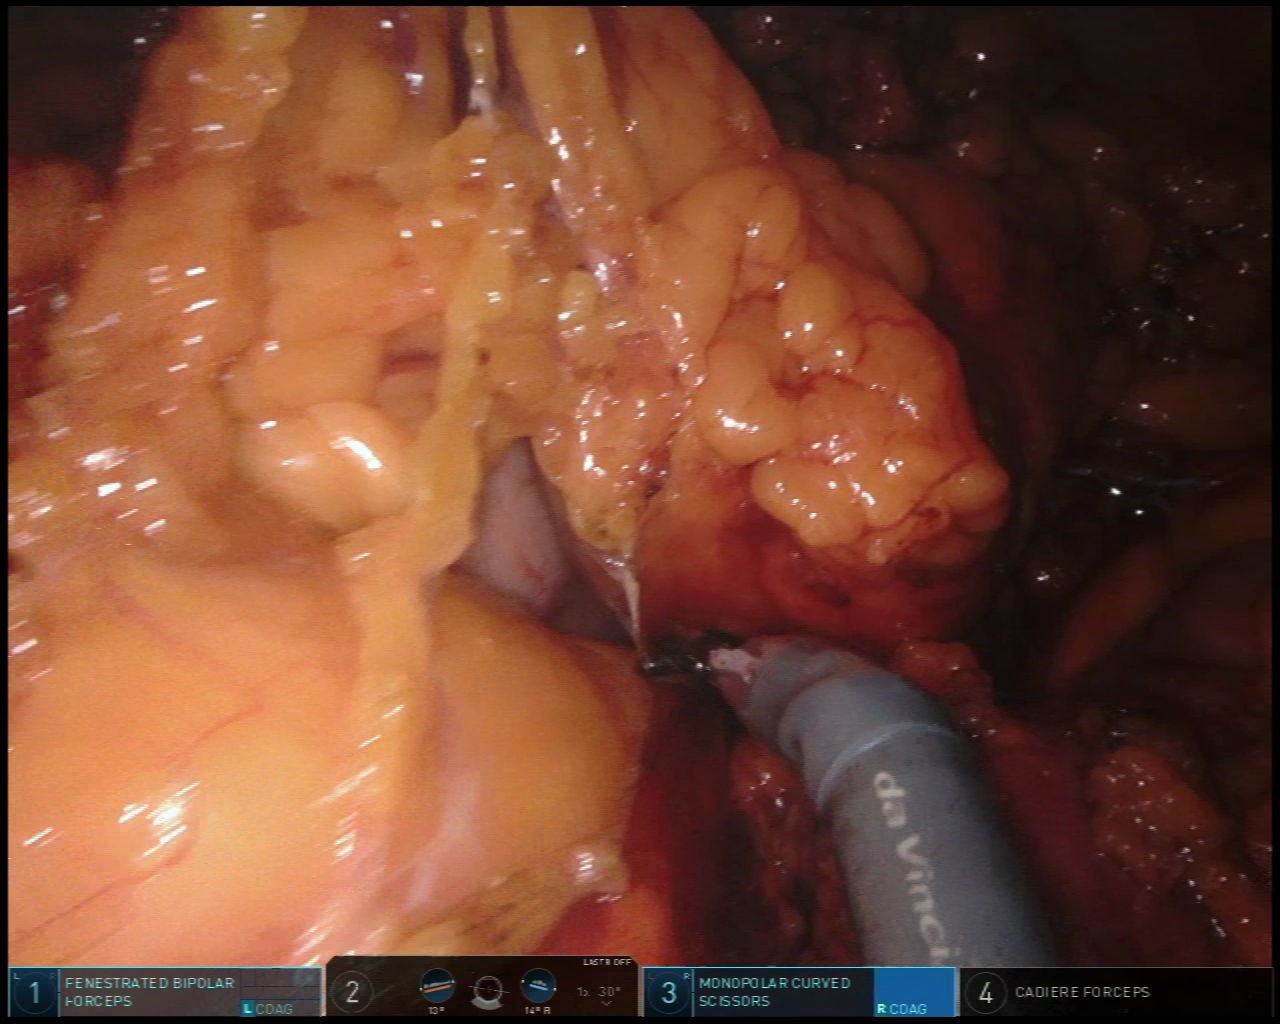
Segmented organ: stomach
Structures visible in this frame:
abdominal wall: no
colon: no
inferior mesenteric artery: no
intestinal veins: no
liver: no
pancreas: no
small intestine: no
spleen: no
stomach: yes
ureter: no
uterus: no
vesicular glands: no